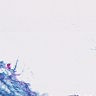
Metastatic tissue present: no